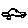
Label: car